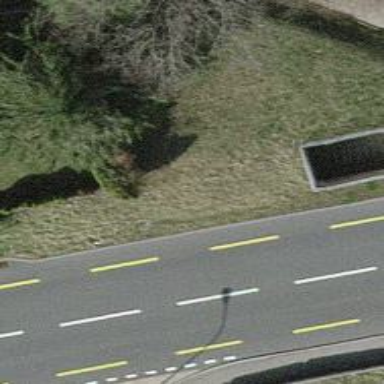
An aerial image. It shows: Footway passing through tunnel.